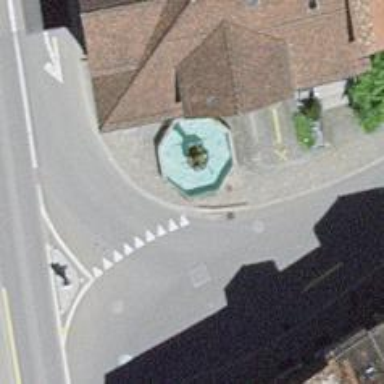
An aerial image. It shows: Drinking water amenity with drinking fountain.